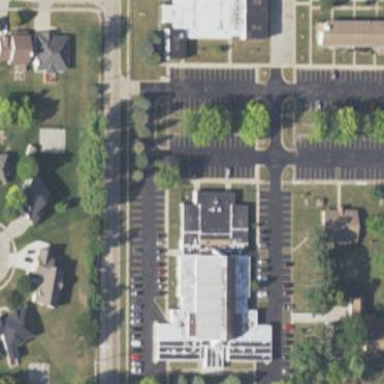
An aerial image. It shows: Building that serves as place of worship.